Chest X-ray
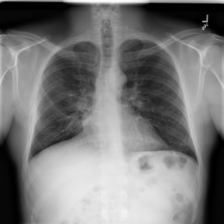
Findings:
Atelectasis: positive
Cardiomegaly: negative
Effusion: negative
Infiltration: negative
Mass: negative
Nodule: negative
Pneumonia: negative
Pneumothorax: negative
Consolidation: negative
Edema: negative
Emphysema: negative
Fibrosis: negative
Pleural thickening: negative
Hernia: negative